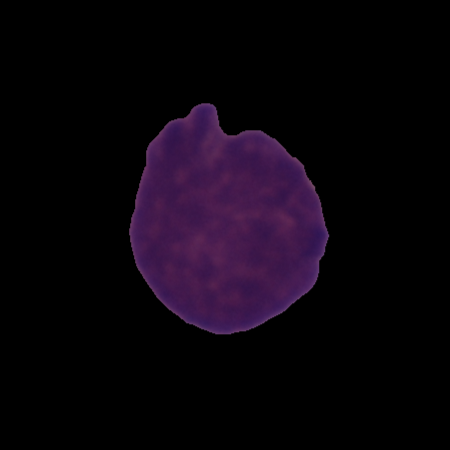
Label: cancer